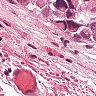
Metastatic tissue present: yes